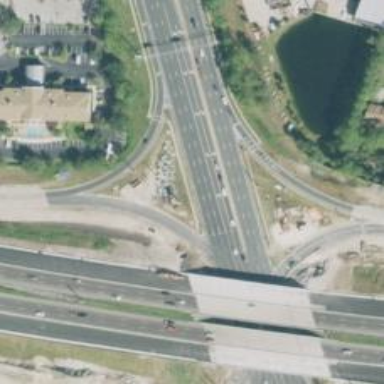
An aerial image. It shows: Motorway link road with diamond junction.